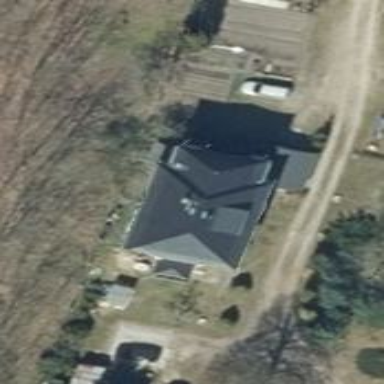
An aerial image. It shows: Part of building with hipped roof oriented along its structure. The roof is dark grey color.